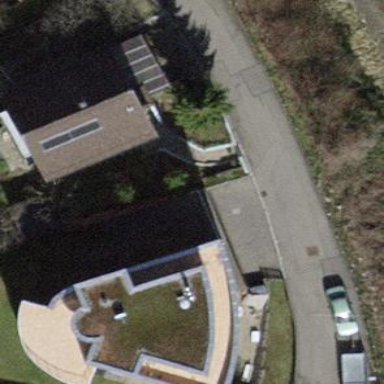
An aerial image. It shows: Apartment building with flat roof design.